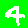
Digit: 4